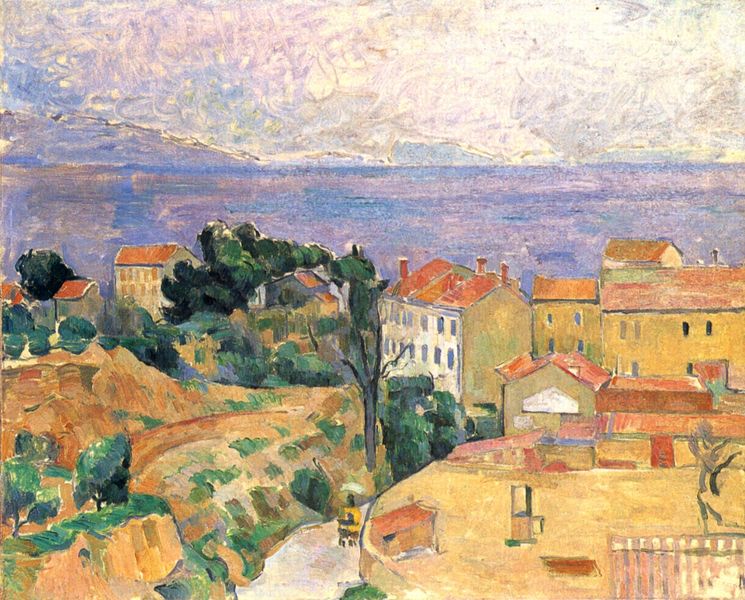
Titel: Blick auf L'Estaque
Künstler: Paul Cézanne
Institution: (Privatsammlung)
Schlagwörter: baum, berg, blau, gemälde, himmel, meer, wasser, weiß, wolken, bäume, cezanne, gelb, grün, impressionismus, landschaft, ocker, see, stadt, ufer, braun, bunt, fenster, frankreich, frau, kleid, licht, orange, pastell, strasse, dach, dame, haus, regenschirm, rot, schirm, sonnenschirm, weg, zaun, beige, mensch, erde, felder, horizont, häuser, hügel, natur, strauch, busch, büsche, gewässer, hütte, pfad, sonne, sträucher, pflanzen, wald, kamine, schornstein, küste, sommer, italien, süden, türen, berge, gebirge, dorf, dächer, farbe, lila, vegetation, oliv, sepia, wagen, häuse, bucht, schlote, stadtansicht, courbet, provence, passant, spaziergang, gestade, oker, verblauung, spaziergänger, seelandschaft, toscana, festland, hecken, mont, landschat, wolkenschleier, cesanne, normandie, saint michele, okar, haushäuser, rüt, strassef